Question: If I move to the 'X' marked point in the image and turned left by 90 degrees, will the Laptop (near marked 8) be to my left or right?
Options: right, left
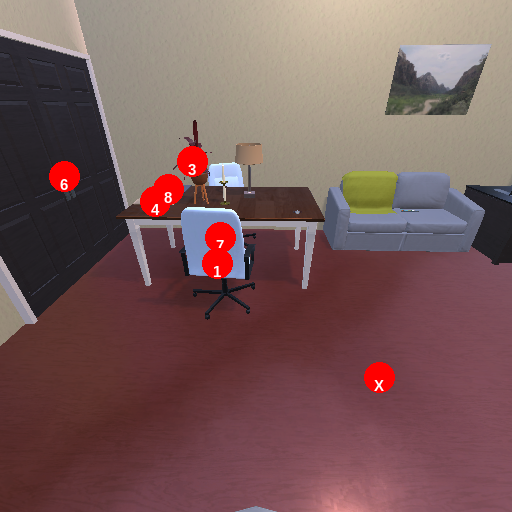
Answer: right